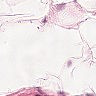
Metastatic tissue present: no